Interaction volume radius: 5 \u00c5
Interaction volume height: 20 \u00c5
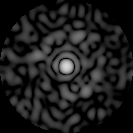
Disorder parameter: 0.8586